Interaction volume radius: 10 \u00c5
Interaction volume height: 15 \u00c5
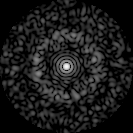
Disorder parameter: 0.8281